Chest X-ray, PA view. Patient: 49 years old, sex M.
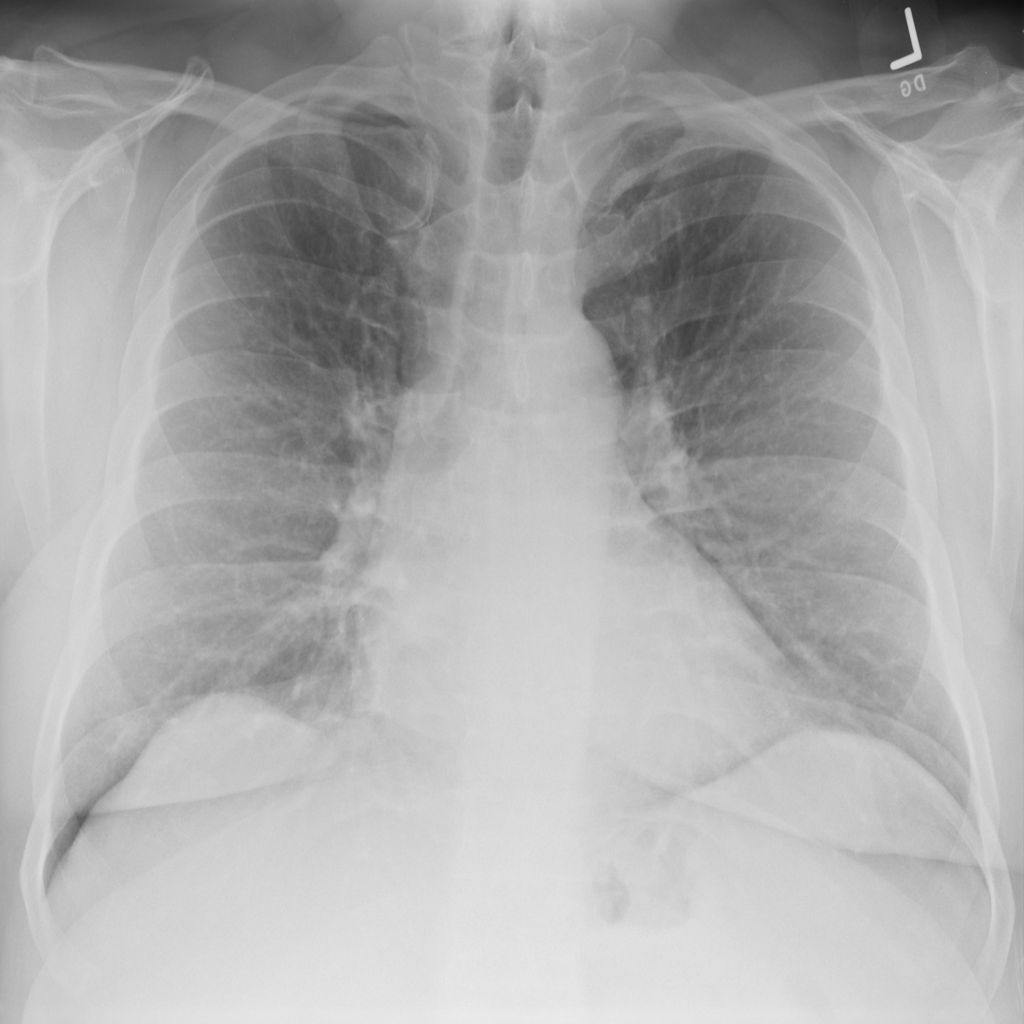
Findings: No Finding